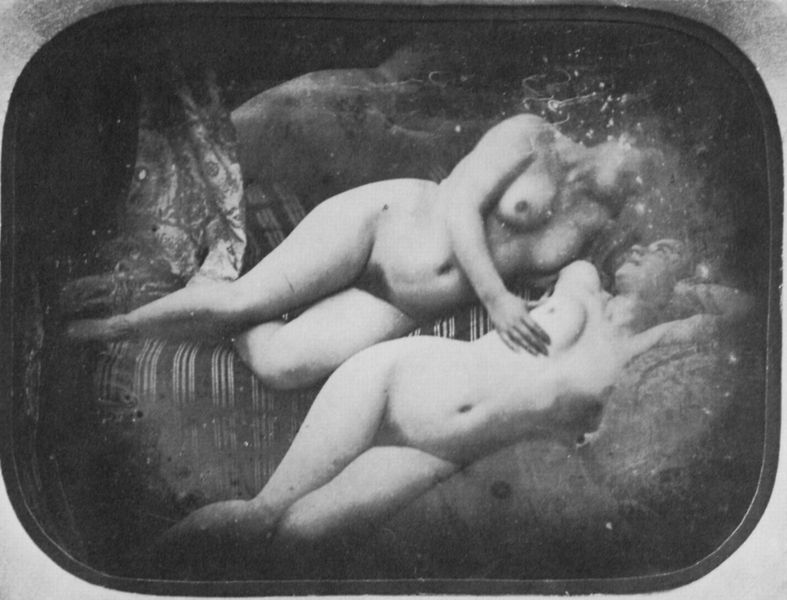
Titel: Zwei Frauenakte
Künstler: Französischer Photograph
Schlagwörter: akt, dunkel, hand, haut, kopf, körper, nackt, wasser, weiß, akte, frauen, menschen, mädchen, brust, busen, grau, haar, köpfe, licht, schwarz, blick, tuch, malerei, gesichter, arm, arme, augen, falten, gesicht, rahmen, hände, spiegel, vorhang, haare, pose, stoff, decke, paar, rund, beine, lächeln, brüste, liebe, sofa, lasziv, liegen, zwei, steifen, kissen, dick, streifen, bett, überwurf, nabel, bauch, laken, nackte, couch, bauchnabel, brustwarze, brustwarzen, erotik, liegend, matratze, scham, schwanger, foto, fotografie, photographie, sex, liegende, schwarzweiß, brokat, photo, ecken, flecken, liege, caoch, berühren, ansehen, fotographie, berührung, muter, räkeln, zuwendung, gefühle, schamhaar, nippel, lesben, nakte, liebesspiel, matraze, daguerreotypie, liegender akt, lesbisch, schambereich, strreifen, aktphoto, anfassend